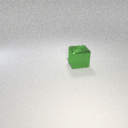
large green metal cube